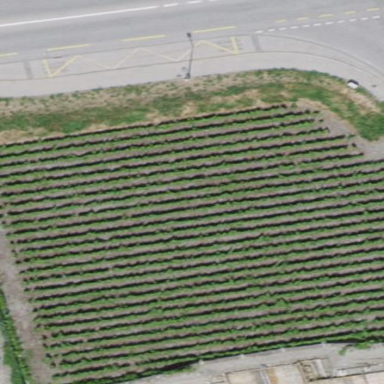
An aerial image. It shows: Vineyard where grapes are grown.